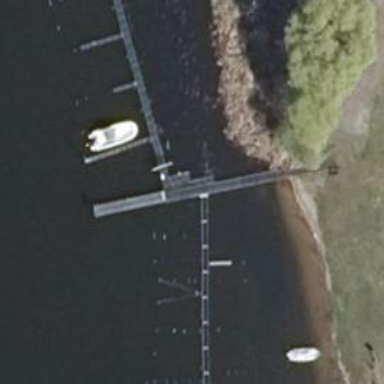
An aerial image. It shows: Man-made pier.